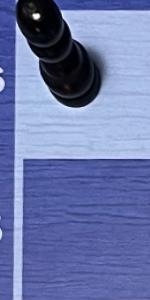
Label: Empty